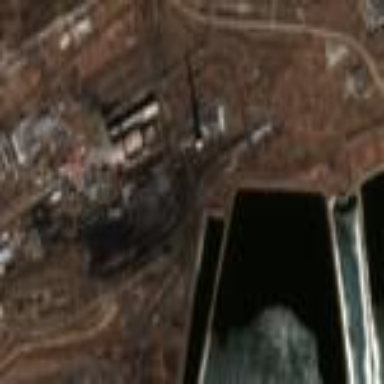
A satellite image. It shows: Industrial area with coal power plant.